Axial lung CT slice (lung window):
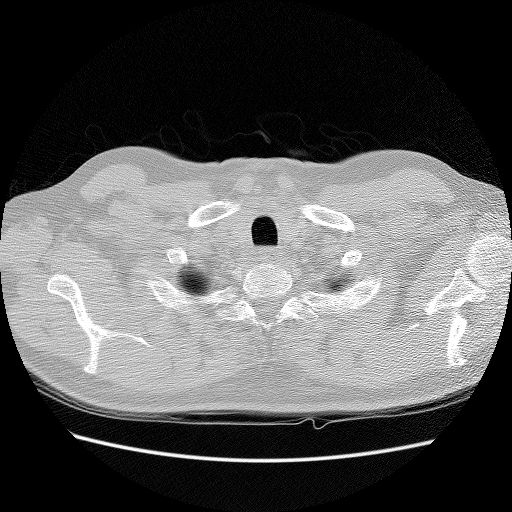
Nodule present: no